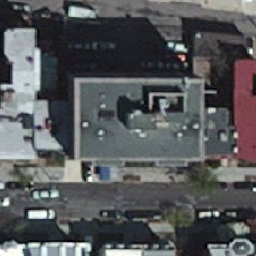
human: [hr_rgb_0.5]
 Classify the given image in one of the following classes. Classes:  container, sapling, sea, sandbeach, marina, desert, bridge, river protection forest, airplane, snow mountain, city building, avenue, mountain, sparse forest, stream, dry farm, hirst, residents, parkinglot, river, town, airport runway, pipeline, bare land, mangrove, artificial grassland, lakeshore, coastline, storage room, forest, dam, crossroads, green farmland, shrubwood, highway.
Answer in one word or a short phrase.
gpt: city building